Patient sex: M
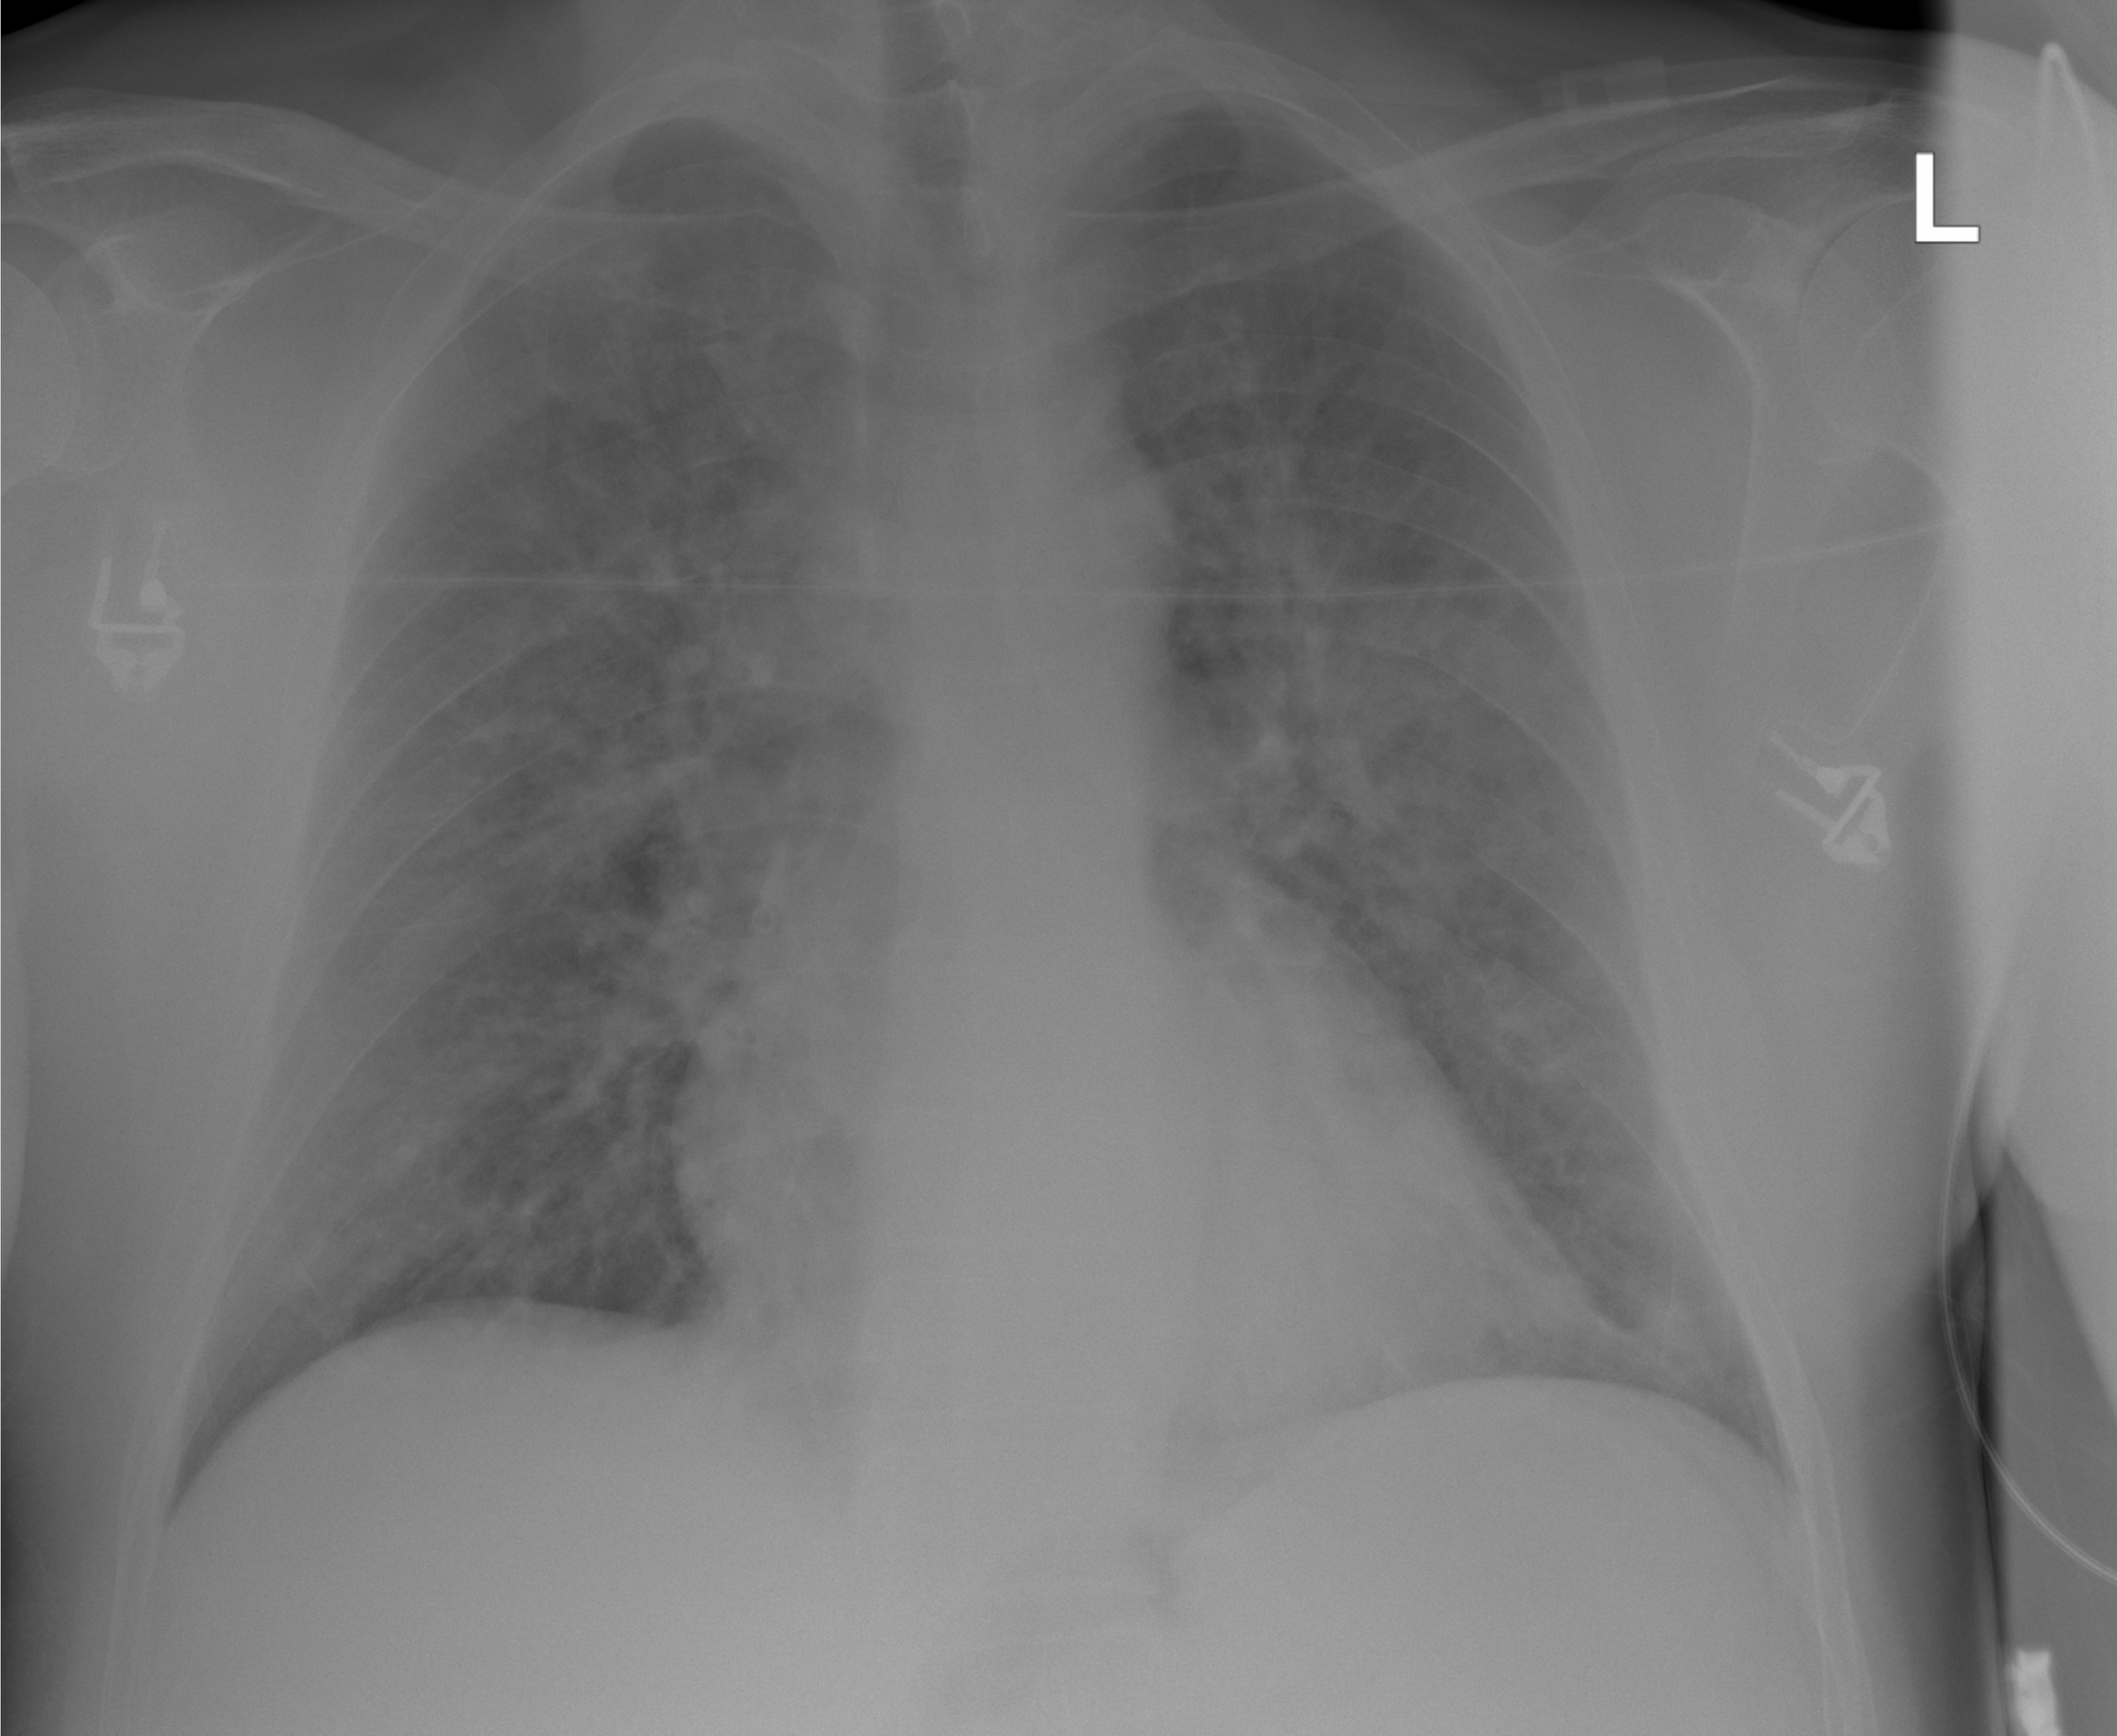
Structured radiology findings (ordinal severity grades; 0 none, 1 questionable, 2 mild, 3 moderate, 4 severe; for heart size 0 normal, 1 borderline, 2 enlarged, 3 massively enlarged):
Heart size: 0
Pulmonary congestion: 2
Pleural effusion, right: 1
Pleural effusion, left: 1
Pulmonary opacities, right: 2
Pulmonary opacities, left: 2
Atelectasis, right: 0
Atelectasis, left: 1